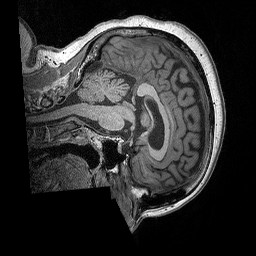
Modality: T1w
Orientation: sagittal
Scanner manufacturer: siemens
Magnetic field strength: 3 T
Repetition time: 2.3 s
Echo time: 0.00298 s